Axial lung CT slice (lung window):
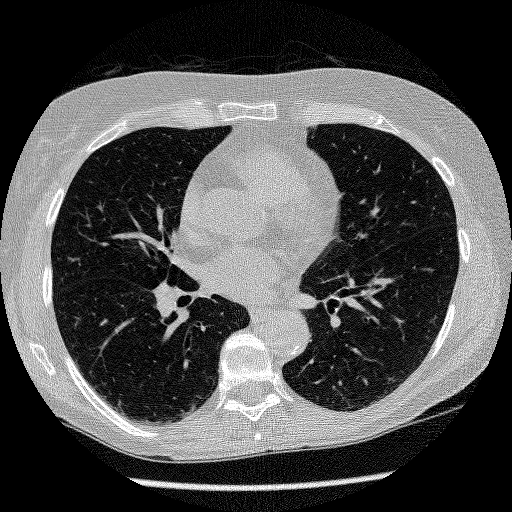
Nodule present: no